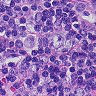
Metastatic tissue present: no